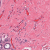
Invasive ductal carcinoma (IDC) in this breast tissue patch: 0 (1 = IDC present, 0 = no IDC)